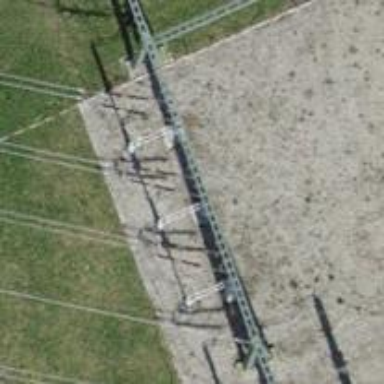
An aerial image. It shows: Insulator used in power equipment.